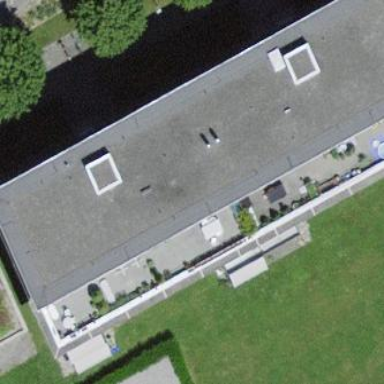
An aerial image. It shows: Flat-roofed apartment building with multiple units.